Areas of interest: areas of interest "Educational"
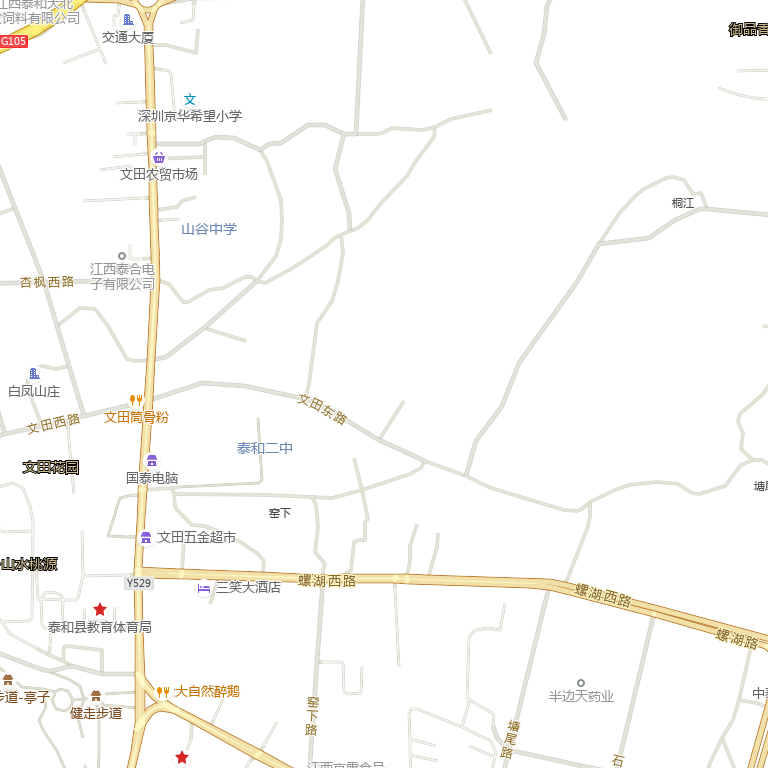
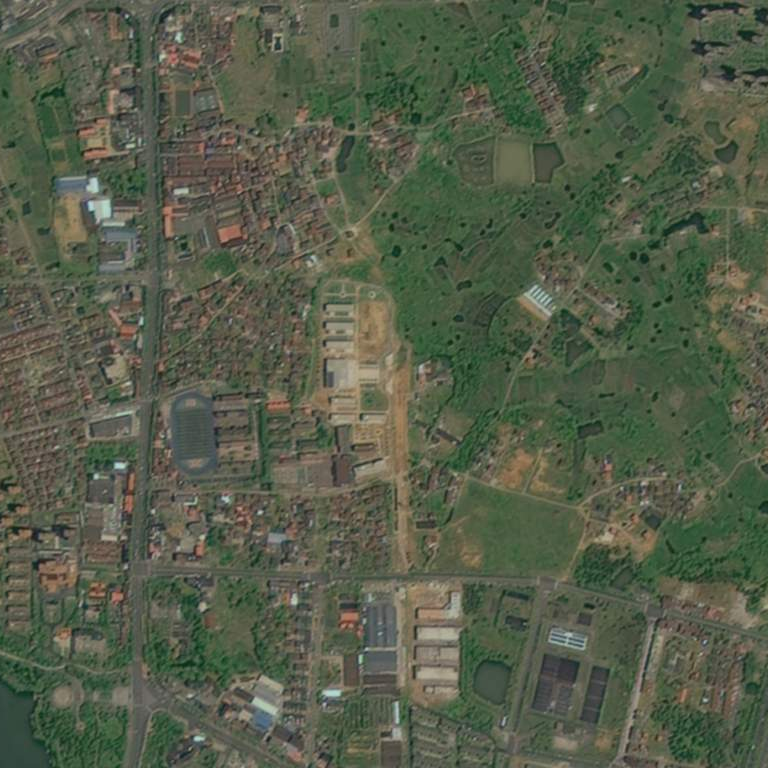